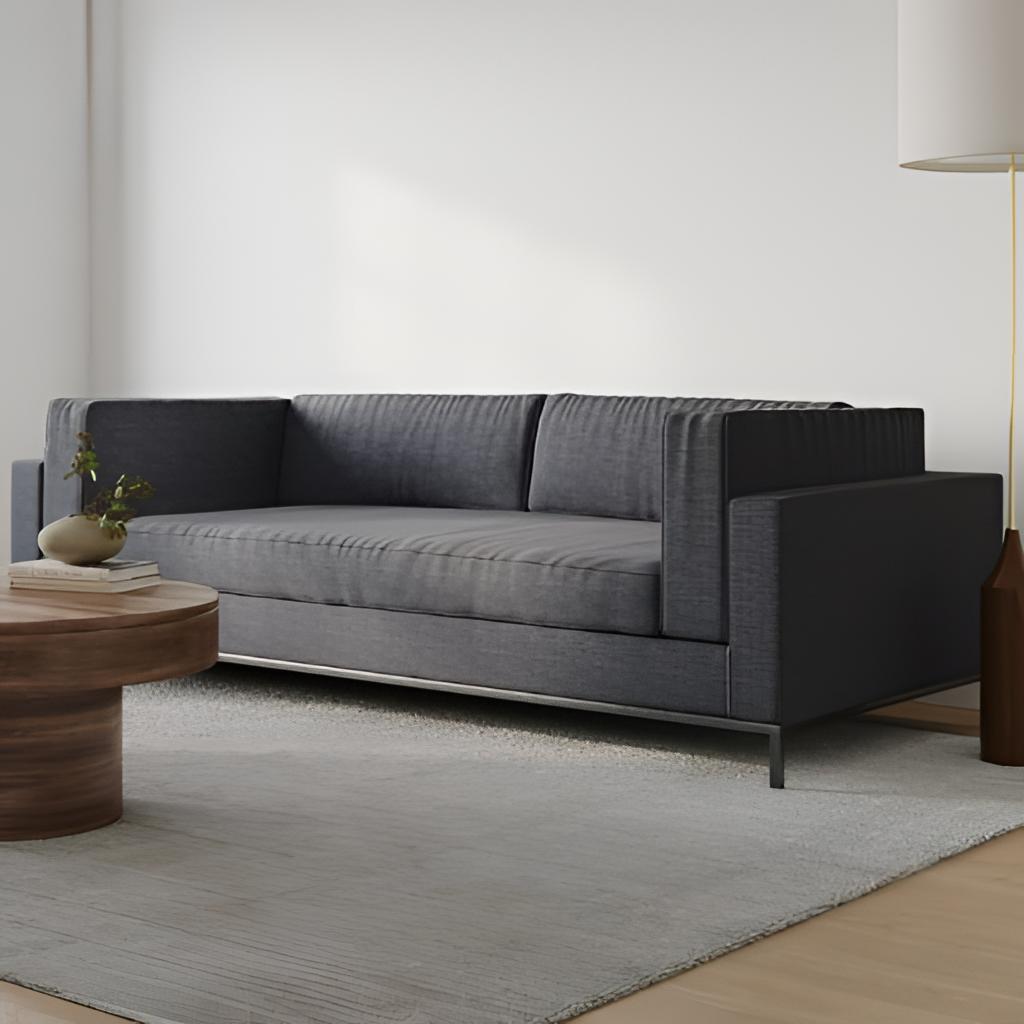
gray fabric sofa, living room, modern, paint wallpaper, with solid pattern, wood flooring, with plank pattern